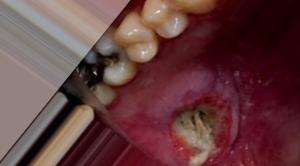
Condition: Mouth Ulcer